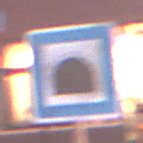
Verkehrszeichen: Tunnel
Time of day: Night
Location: Outdoor (Urban)
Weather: PartlyCloudy
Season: NotSpecified
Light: Artificial